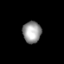
Tissue: lung
Cell type: Others
Senescence score: 0.1749
Nuclear area (px): 393
Mean DAPI intensity: 153.588